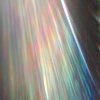
Label: sunburn